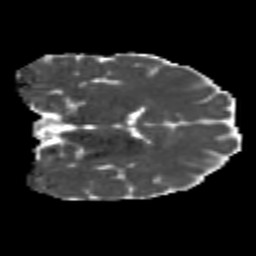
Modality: MD
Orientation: coronal
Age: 24
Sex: male
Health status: healthy
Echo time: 0.074 s